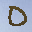
Label: 0